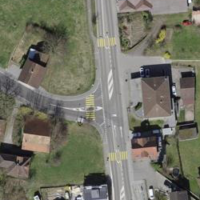
EUNIS habitat code: 54
Species observed at this site:
Trifolium pratense
Pernis apivorus
Salvia pratensis